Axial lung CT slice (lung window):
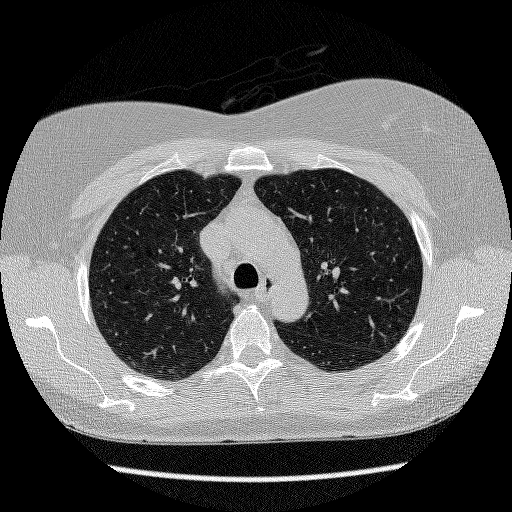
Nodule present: no